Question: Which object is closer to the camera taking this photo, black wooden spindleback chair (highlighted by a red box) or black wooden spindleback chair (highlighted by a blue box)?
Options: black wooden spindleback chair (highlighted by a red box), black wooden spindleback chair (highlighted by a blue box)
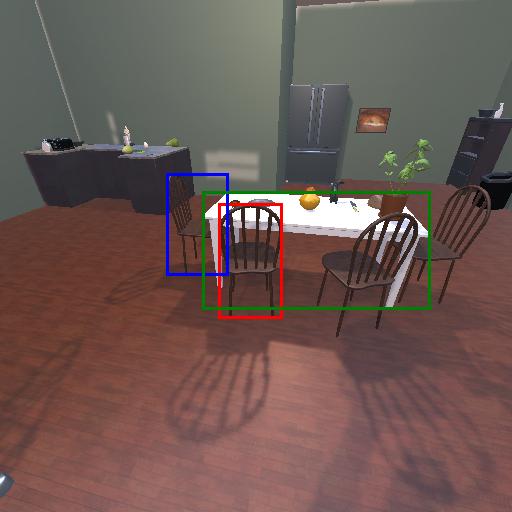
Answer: black wooden spindleback chair (highlighted by a red box)